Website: macys
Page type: gifting
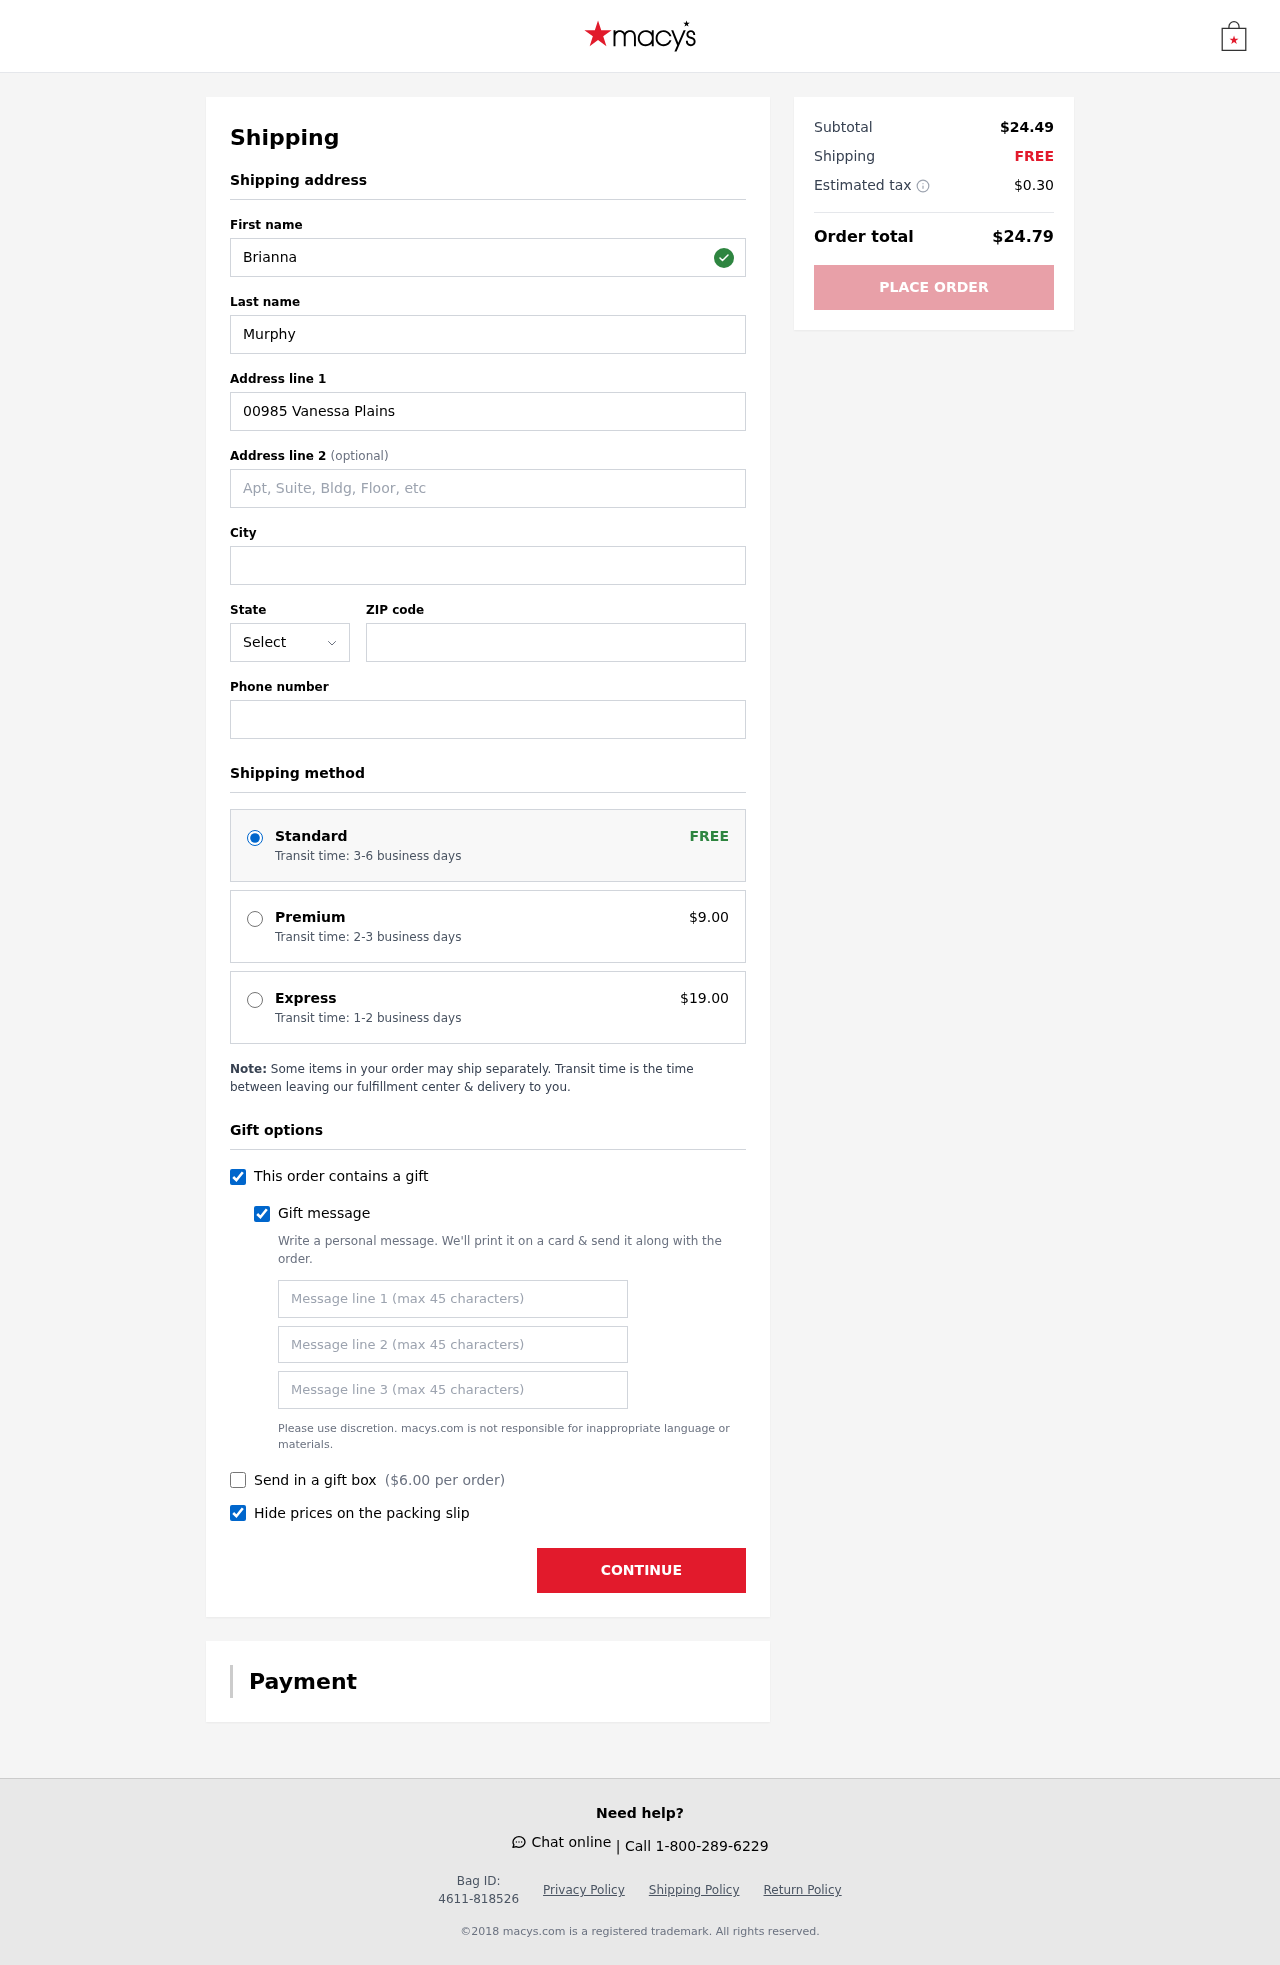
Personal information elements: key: PII_STATE_ABBR
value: CO
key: PII_FIRSTNAME
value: Brianna
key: PII_LASTNAME
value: Murphy
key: PII_STREET
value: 00985 Vanessa Plains
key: PII_CITY
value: Christineshire
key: PII_POSTCODE
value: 39343
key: PII_PHONE
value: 8854037786
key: PII_GIFT_MESSAGE
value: Hey Javier! I saw these comfy maroon flip-flops and instantly thought of you—perfect for those warm beach days we always talk about! Enjoy some sun and relaxation!  Brianna
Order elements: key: ORDER_SHIPPING_STANDARD
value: Transit time: 3-6 business days
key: ORDER_SHIPPING_PREMIUM
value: Transit time: 2-3 business days
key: ORDER_SHIPPING_PREMIUM_PRICE
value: $9.00
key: ORDER_SHIPPING_EXPRESS
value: Transit time: 1-2 business days
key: ORDER_SHIPPING_EXPRESS_PRICE
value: $19.00
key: ORDER_GIFT_BOX_PRICE
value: $6.00
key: ORDER_SUBTOTAL
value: $24.49
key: ORDER_SHIPPING_COST
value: FREE
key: ORDER_TAX
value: $0.30
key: ORDER_TOTAL
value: $24.79